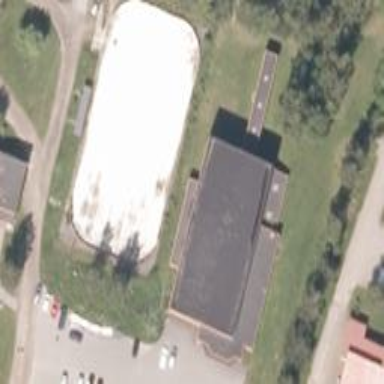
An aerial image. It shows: Ice rink used for ice hockey.